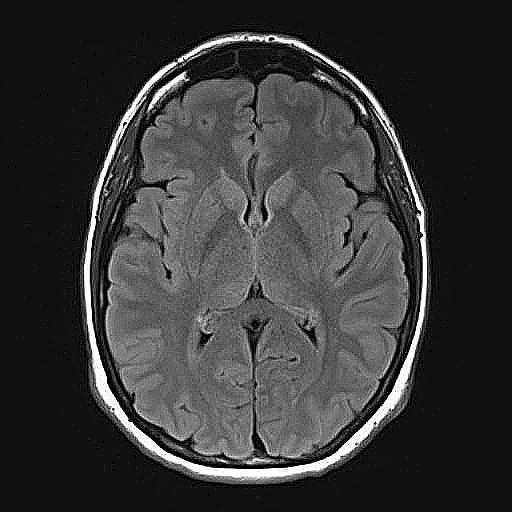
Label: notumor